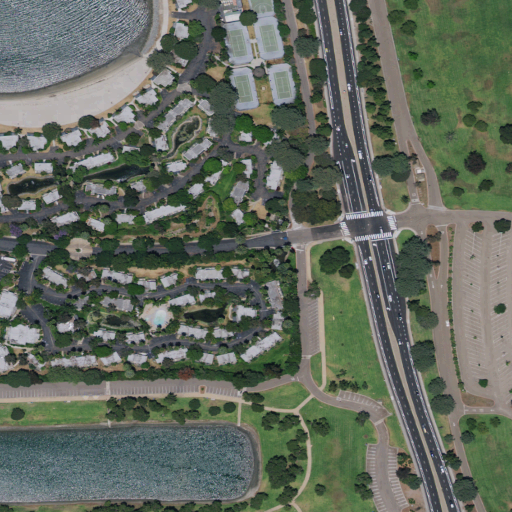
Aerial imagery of island in California named Vacation Isle containing medium intensity development, low intensity development, open development, open water, grassland, high intensity development, shrub, and woody wetlands